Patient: sex F, age 59
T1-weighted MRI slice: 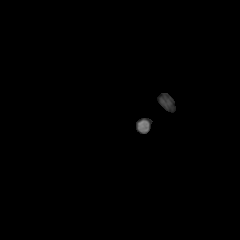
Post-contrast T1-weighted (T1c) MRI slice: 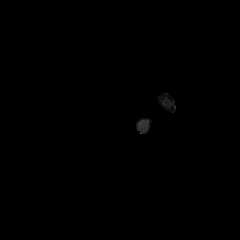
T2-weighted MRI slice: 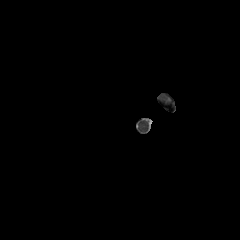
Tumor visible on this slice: no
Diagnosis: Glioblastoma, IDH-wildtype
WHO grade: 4